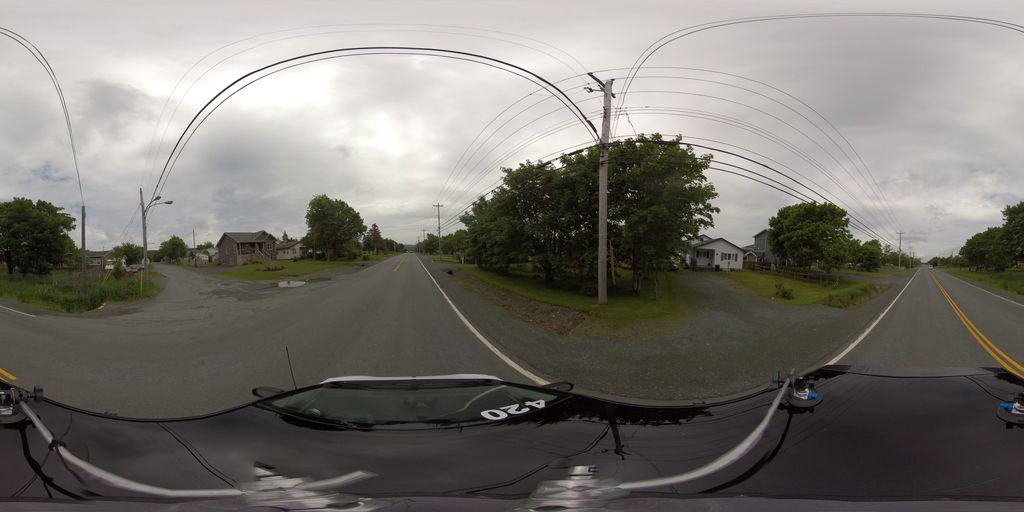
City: st_johns